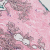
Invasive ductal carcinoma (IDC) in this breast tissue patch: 0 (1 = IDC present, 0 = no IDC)